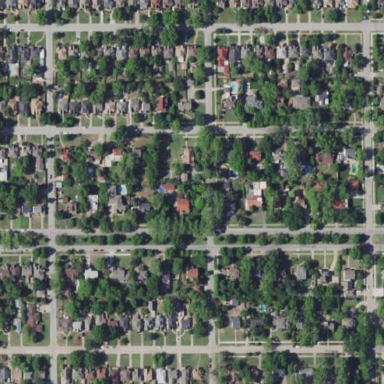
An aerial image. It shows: Residential area consisting of single-family homes.